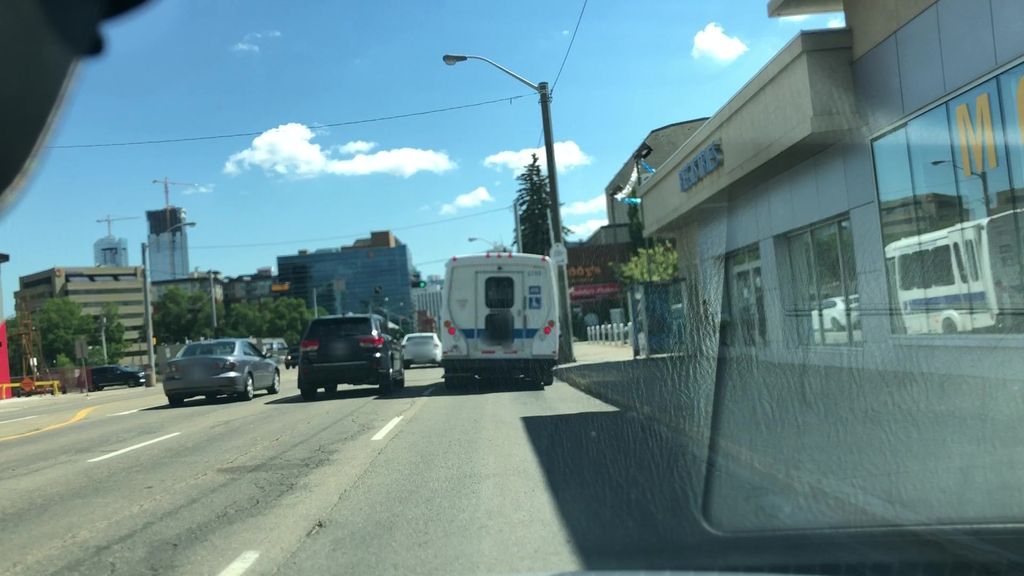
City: edmonton